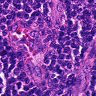
Metastatic tissue present: no